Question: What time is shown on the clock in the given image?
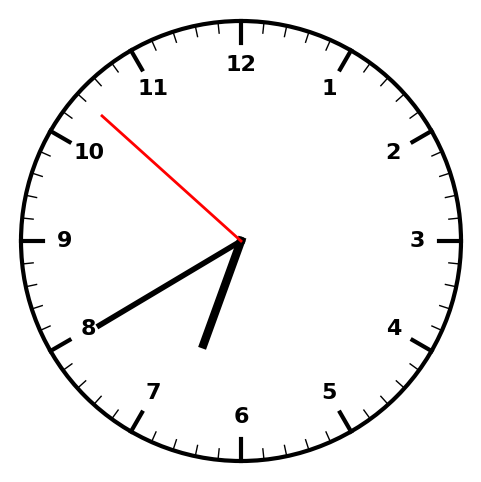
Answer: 06:39:52